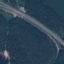
Label: Highway